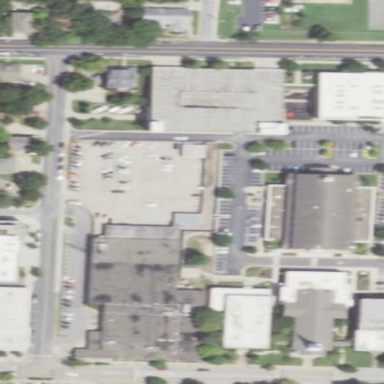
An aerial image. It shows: Public building serving as post office.